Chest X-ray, PA view. Patient: 30 years old, sex F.
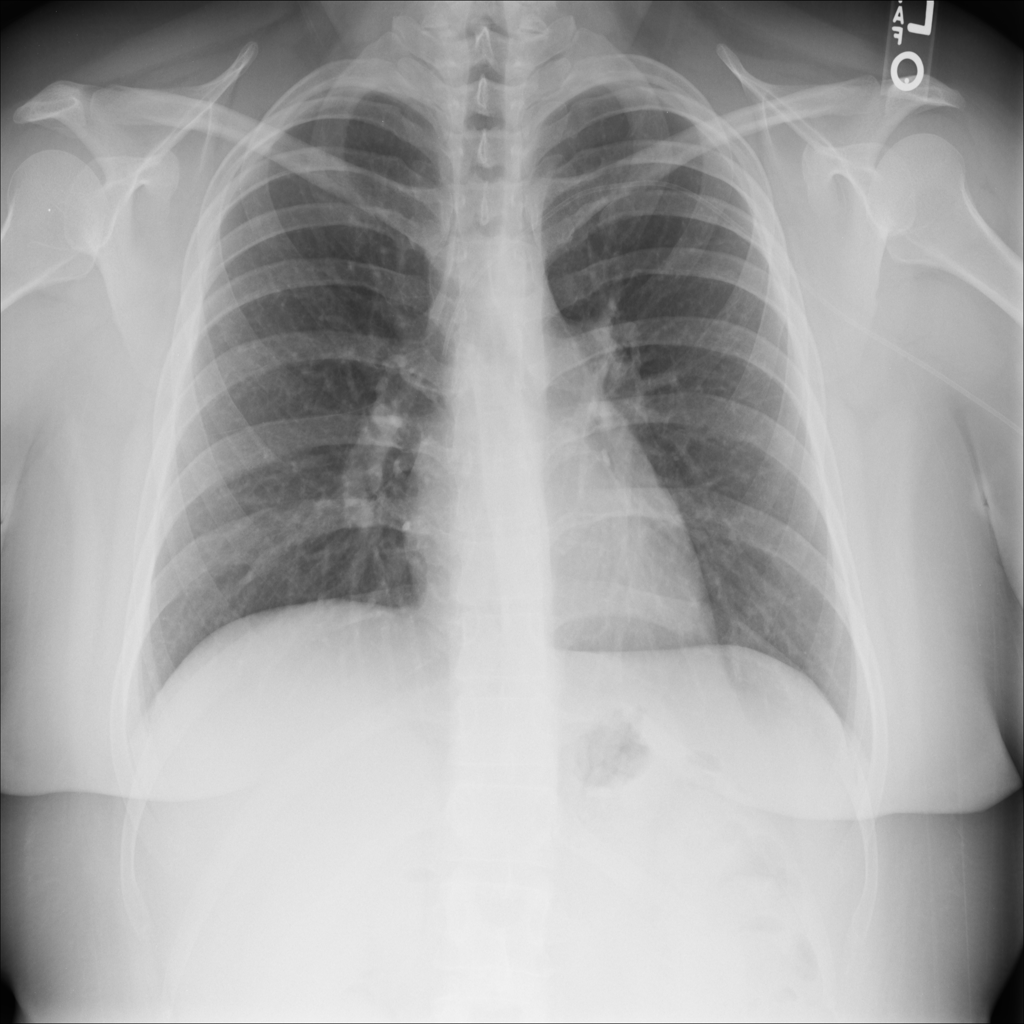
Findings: No Finding